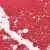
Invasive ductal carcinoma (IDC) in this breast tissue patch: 0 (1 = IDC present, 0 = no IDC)